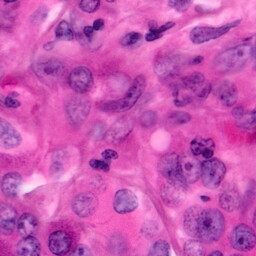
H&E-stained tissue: Pancreatic